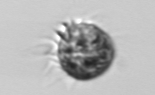
Label: Ciliophora